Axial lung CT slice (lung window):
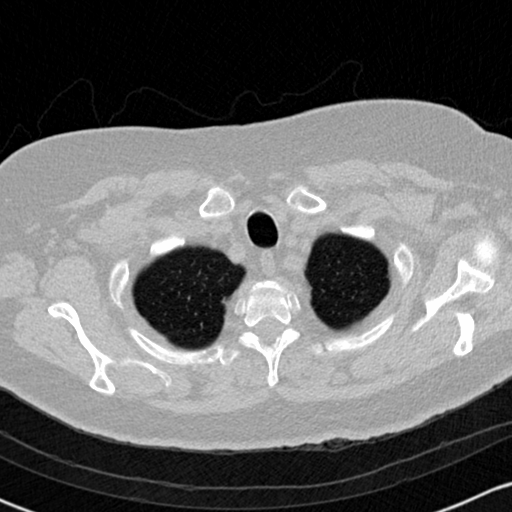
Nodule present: no